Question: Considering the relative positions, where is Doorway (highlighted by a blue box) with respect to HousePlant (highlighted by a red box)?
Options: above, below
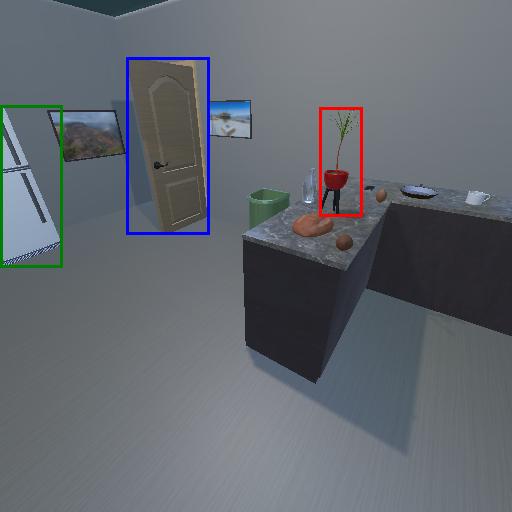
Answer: above